Question: I am trying to write a script that will give each of the respective hours between 2 separate hours in 2 columns of data .
There will never be a negative integer and the list only will contain numbers 0 - 23.
Here is the sample data:

So, I would need it to print;
7:00, 8:00
7:00, 8:00, 9:00
8:00, 9:00, 10:00, 11:00, 12:00, 13:00
Etc.
I need to keep a count using a counter of how many times each of the times occurred.
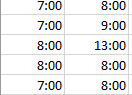
Answer: This is done with the built-in function <URL>.
For example:
'''
start = 6
end = 10
for num in range(start, end+1):
print(num)
'''
Produces:
'''
6
7
8
9
10
'''
Notice that 'end+1' is necessary as the end argument is exclusive.
---
To do that for multiple rows you can do something like:
'''
import csv
count = {}
with open('data.csv', newline='') as csvfile:
reader = csv.reader(csvfile)
for row in reader:
start, end = row
r = range(start, end+1)
for num in r:
count[num] = count.get(num, 0) + 1
print(*r, sep=", ")
'''
Hope this helps